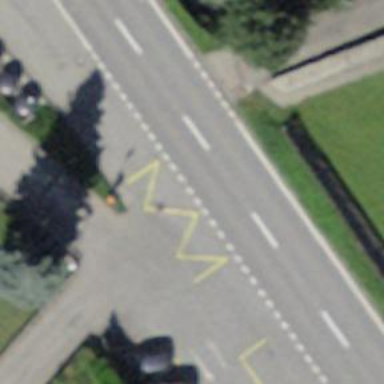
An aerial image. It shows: Bus stop with platform for public transport.